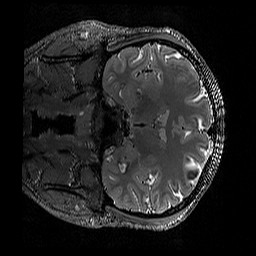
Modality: T2w
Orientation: coronal
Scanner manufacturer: siemens
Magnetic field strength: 3 T
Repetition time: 3.2 s
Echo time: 0.428 s